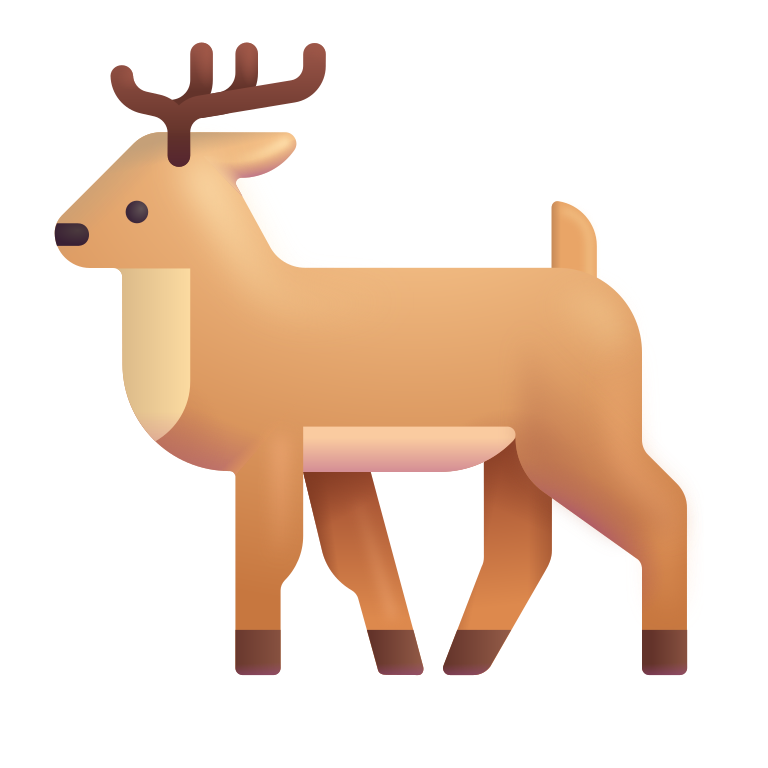
deer color